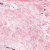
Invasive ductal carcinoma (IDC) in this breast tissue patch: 0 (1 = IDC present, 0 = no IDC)